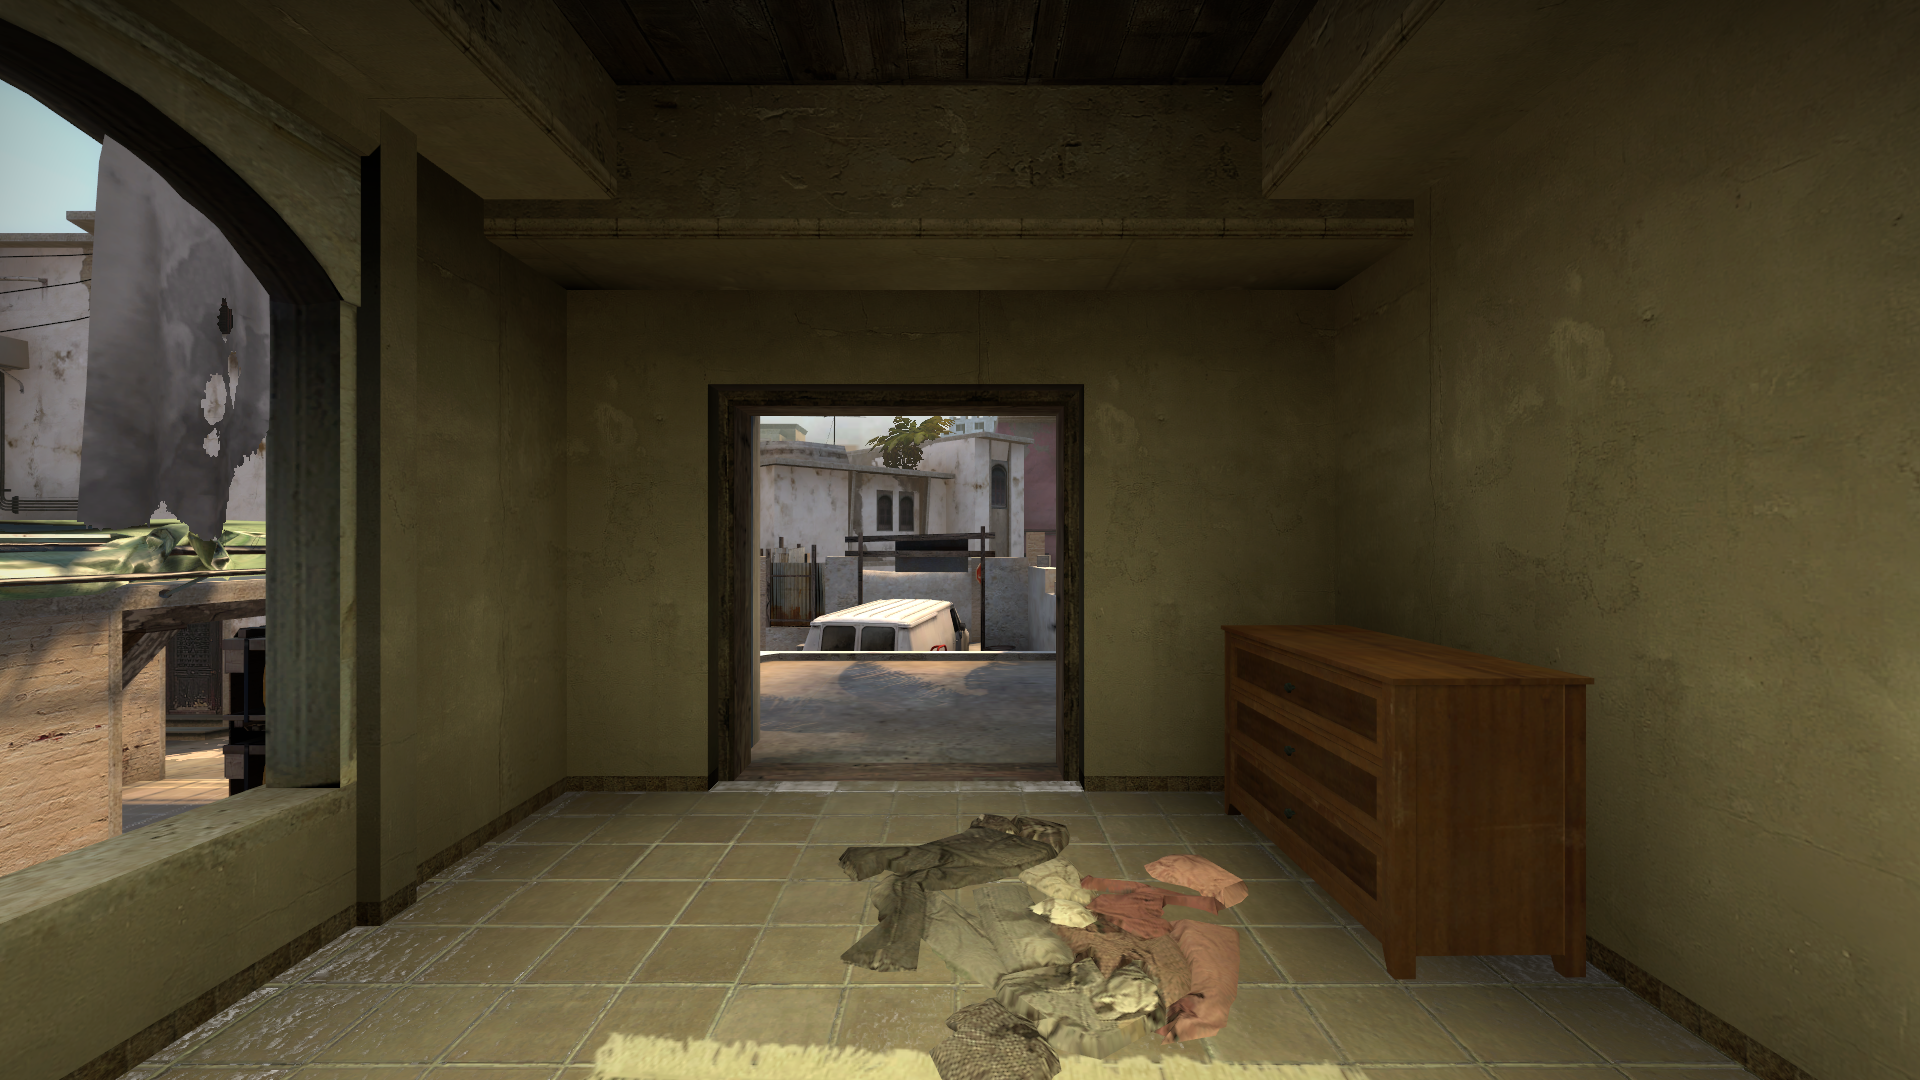
Map: de_mirage